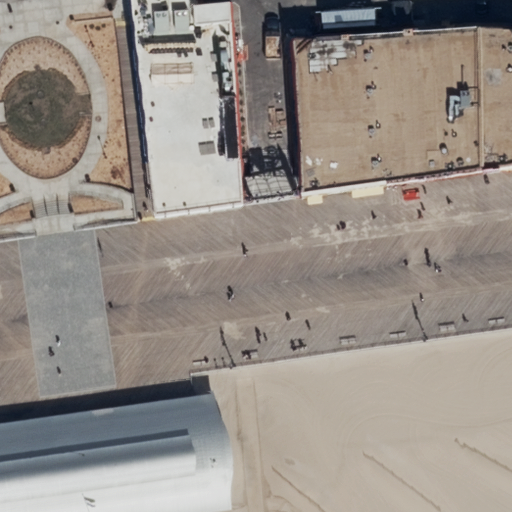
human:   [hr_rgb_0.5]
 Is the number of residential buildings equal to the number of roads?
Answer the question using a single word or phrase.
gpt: no

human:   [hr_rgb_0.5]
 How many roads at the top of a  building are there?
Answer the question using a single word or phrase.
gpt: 2

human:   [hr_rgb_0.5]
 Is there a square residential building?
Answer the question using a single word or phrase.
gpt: no

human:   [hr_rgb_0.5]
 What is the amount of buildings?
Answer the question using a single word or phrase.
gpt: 4

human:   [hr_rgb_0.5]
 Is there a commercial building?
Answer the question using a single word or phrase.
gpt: no

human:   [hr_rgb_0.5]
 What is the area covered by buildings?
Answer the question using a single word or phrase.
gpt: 1493m2

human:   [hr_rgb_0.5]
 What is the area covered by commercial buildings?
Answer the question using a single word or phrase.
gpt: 0m2

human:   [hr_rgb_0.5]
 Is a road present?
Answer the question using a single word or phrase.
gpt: yes

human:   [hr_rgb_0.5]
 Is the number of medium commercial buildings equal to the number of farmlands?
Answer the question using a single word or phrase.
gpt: yes

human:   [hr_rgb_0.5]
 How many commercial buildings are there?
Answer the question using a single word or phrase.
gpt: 0

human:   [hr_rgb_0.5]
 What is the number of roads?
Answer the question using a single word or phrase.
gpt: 2

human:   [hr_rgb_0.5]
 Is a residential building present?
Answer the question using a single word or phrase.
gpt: yes

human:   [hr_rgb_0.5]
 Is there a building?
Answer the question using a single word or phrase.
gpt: yes

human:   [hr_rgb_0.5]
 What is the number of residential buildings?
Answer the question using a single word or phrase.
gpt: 4

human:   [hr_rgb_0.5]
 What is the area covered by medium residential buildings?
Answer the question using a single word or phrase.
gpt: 356m2

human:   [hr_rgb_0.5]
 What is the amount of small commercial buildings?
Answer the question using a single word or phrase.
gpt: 0

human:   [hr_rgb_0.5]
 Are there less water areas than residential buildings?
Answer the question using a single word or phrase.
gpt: yes

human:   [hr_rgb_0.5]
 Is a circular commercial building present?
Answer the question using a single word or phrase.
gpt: no

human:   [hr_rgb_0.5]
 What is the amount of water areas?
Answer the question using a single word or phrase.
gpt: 0

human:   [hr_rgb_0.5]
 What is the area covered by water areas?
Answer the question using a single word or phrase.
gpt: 0m2

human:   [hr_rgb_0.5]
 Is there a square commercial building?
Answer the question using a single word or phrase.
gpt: no

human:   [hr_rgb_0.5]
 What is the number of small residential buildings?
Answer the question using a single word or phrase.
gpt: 1

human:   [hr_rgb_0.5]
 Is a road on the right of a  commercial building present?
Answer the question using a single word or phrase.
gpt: no

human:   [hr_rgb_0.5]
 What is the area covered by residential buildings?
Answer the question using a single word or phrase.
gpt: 1493m2

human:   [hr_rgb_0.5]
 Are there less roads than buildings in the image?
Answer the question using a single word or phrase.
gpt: yes

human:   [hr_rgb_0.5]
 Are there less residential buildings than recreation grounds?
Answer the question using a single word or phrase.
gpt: no

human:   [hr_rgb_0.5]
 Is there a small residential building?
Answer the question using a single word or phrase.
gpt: yes

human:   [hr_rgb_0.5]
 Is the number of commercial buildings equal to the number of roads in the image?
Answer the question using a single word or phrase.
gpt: no

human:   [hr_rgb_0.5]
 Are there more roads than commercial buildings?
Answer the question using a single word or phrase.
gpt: yes

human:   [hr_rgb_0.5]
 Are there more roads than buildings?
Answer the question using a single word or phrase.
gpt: no

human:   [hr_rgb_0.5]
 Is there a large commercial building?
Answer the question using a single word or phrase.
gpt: no

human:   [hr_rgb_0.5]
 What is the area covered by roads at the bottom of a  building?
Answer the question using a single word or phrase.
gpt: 0m2

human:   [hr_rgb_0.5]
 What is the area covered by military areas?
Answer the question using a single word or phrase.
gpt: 0m2

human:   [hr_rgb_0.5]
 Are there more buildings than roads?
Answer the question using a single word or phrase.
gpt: yes

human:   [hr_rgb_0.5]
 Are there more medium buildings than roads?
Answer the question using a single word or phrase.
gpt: no

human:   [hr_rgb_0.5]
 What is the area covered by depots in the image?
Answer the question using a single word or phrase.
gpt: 0m2

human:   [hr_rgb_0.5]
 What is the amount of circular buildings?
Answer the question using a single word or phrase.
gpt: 0

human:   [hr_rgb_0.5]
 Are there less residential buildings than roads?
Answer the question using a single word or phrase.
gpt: no

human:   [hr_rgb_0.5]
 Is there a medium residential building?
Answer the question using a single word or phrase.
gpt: yes

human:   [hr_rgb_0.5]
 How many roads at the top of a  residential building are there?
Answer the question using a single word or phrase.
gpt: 2

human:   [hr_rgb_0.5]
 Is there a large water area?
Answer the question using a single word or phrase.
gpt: no

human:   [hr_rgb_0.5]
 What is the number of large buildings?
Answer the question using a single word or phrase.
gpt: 1

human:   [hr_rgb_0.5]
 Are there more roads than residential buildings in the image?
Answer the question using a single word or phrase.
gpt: no

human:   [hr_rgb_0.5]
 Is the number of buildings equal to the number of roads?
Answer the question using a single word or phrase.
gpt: no

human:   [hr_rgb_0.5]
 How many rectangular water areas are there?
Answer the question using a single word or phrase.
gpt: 0

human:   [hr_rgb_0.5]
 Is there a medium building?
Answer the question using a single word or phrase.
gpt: yes

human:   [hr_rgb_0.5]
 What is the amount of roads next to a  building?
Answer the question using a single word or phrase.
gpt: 2

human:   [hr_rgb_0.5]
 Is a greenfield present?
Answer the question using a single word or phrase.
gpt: no

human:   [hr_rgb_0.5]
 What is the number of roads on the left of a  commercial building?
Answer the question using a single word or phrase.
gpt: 0

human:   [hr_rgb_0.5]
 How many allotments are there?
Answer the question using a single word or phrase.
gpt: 0

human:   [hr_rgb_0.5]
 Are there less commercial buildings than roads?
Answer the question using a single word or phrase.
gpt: yes

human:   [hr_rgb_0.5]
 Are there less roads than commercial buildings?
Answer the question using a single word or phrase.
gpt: no

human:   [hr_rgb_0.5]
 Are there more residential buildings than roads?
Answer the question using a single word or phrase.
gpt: yes

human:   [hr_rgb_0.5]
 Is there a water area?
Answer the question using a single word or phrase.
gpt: no

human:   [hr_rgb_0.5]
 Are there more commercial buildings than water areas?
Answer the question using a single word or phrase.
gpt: no

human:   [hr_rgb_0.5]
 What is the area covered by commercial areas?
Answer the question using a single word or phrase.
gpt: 0m2

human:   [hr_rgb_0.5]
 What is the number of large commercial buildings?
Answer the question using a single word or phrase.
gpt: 0

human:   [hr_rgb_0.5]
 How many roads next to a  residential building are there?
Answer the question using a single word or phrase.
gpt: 2

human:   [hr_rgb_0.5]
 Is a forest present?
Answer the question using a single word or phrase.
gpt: no

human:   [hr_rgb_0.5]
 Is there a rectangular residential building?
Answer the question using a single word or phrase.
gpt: yes

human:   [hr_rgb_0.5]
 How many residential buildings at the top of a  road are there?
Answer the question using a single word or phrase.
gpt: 3

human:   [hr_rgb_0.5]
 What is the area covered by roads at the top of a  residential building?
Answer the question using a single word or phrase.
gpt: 0m2

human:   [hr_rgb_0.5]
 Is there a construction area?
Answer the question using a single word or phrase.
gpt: no

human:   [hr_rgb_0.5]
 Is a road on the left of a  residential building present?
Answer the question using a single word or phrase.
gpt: yes